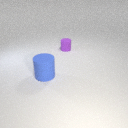
small purple rubber cylinder behind large blue rubber cylinder